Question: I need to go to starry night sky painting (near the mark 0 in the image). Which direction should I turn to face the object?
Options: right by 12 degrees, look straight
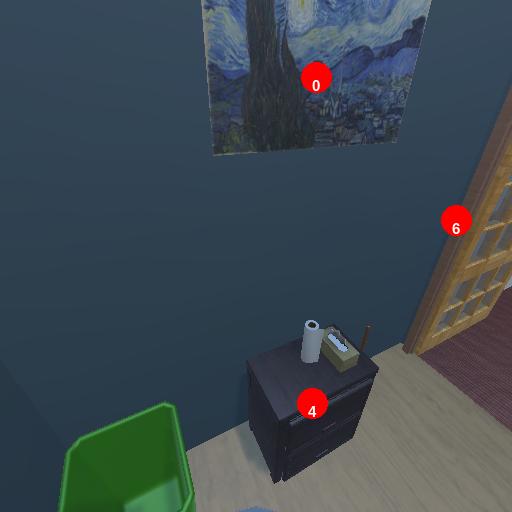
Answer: right by 12 degrees